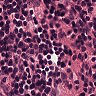
Metastatic tissue present: no